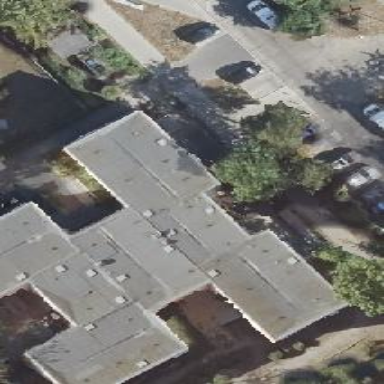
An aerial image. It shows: Kindergarten with flat roof made of tar paper.